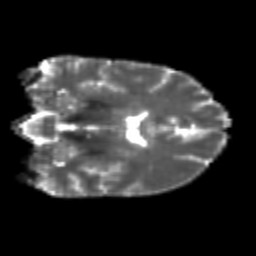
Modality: T2w
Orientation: coronal
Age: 23
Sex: female
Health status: healthy
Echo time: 0.074 s